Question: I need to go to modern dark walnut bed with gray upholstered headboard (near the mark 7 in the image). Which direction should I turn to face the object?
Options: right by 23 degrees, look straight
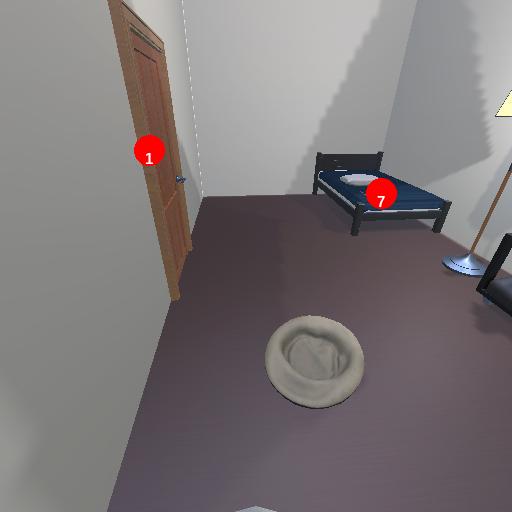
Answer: right by 23 degrees